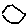
Label: hexagon